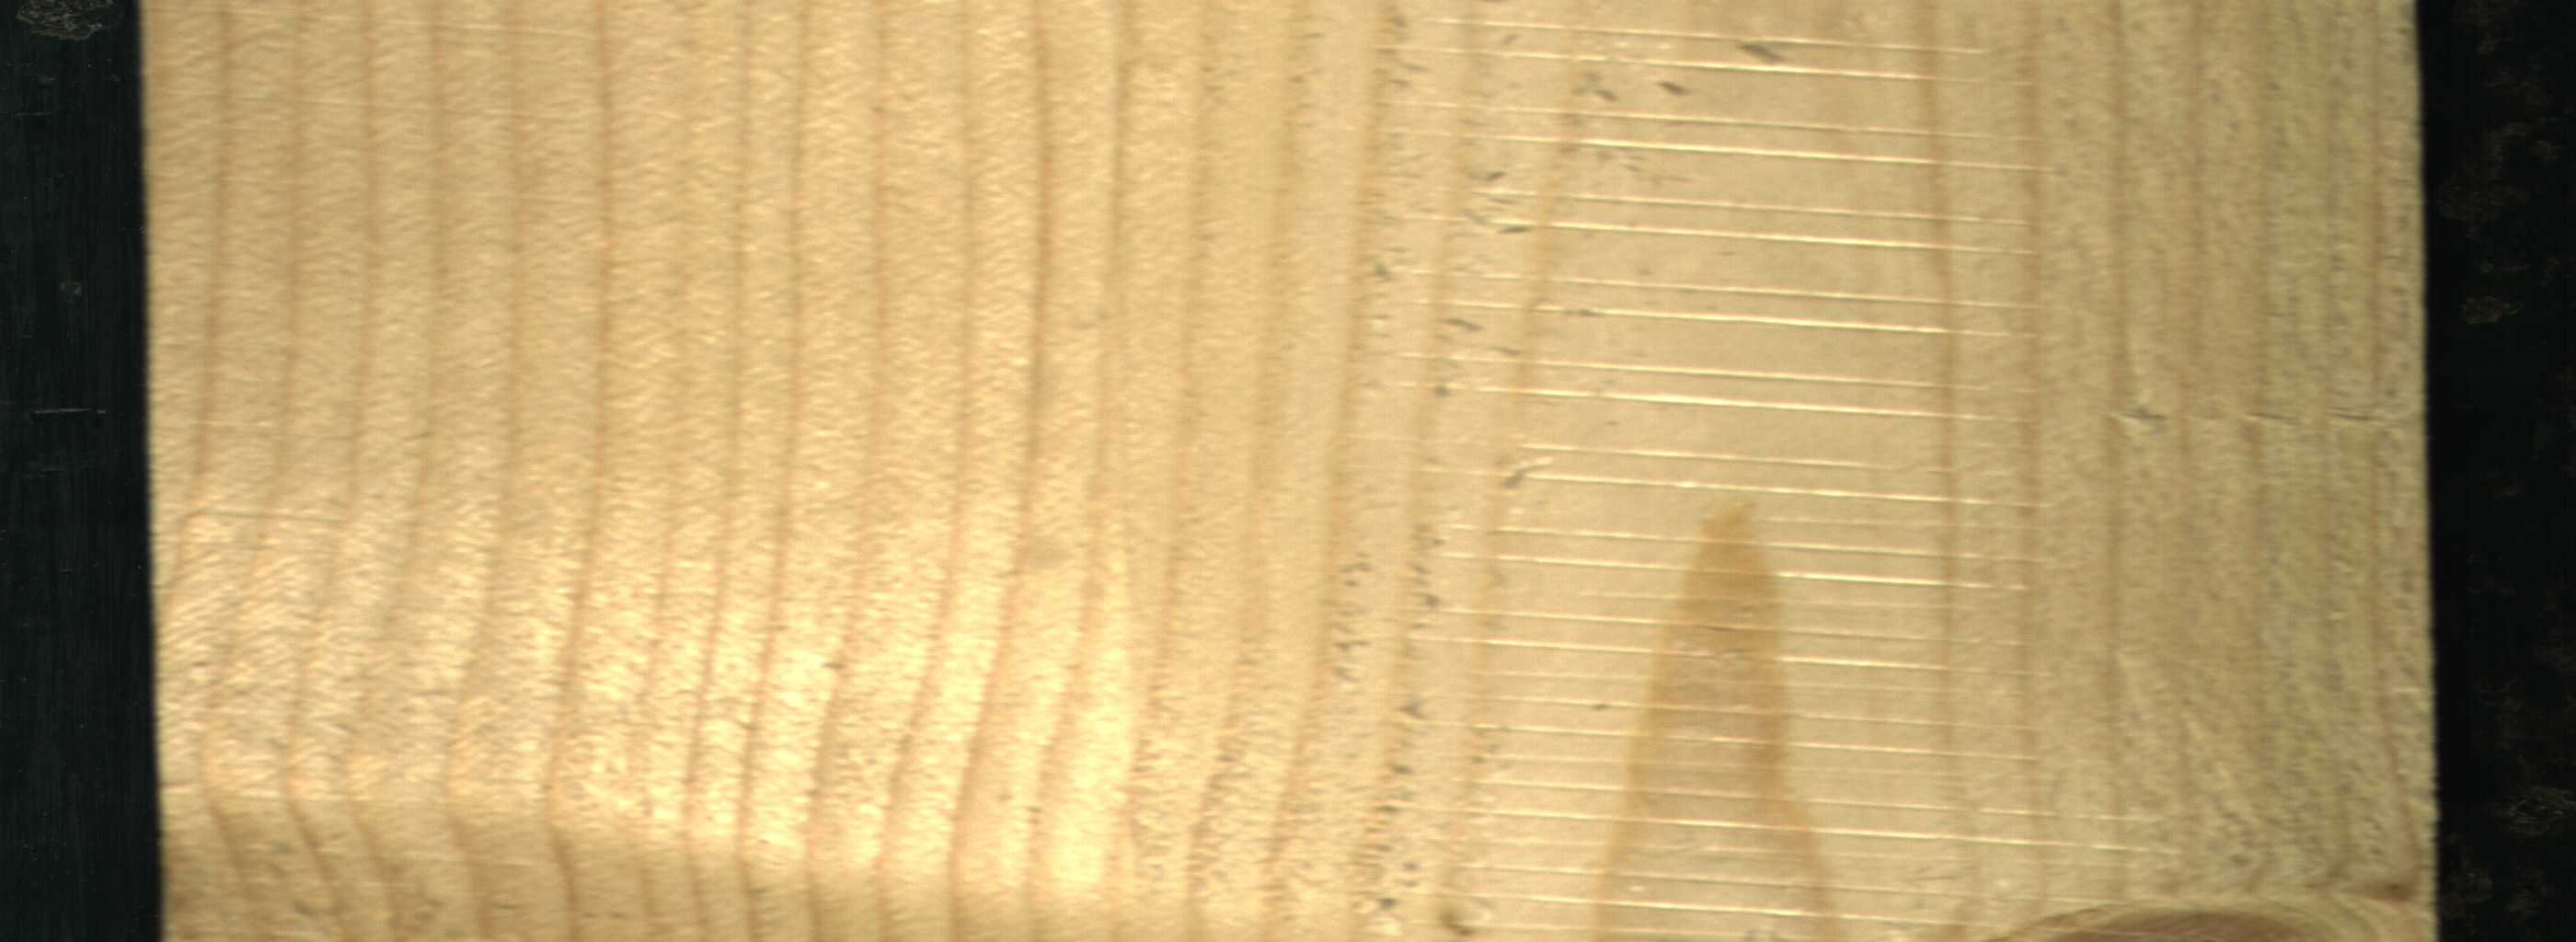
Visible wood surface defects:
Live_Knot